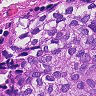
Metastatic tissue present: yes